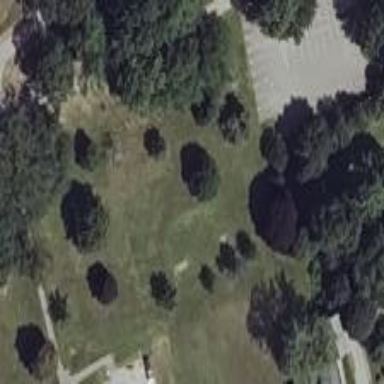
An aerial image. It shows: Park.